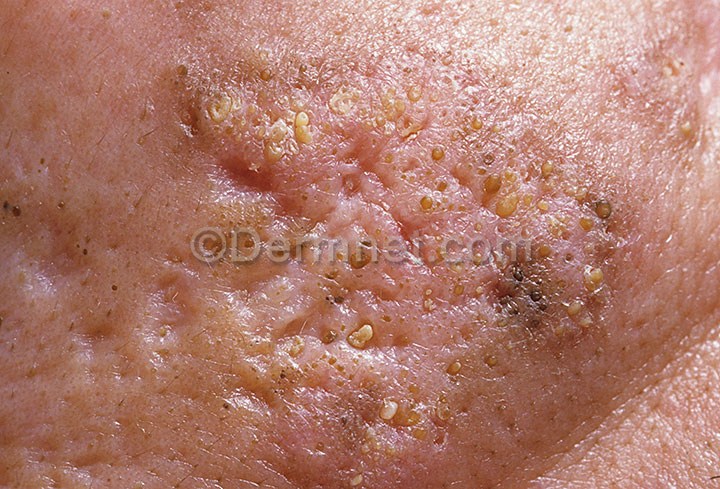
Disease: Lupus and other Connective Tissue diseases